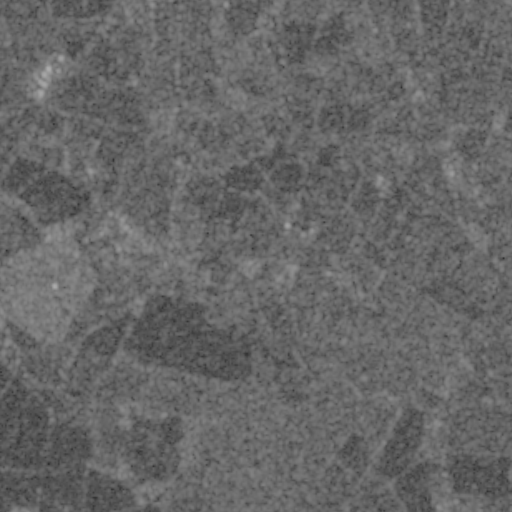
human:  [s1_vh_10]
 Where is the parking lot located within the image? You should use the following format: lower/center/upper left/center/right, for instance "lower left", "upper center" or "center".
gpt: The parking lot is located in the center left of the image.
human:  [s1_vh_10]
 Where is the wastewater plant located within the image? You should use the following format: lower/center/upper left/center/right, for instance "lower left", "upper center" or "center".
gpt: The wastewater plant is located in the center left of the image.
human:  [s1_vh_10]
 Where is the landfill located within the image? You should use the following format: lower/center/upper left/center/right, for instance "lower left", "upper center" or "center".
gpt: There is no landfill in the image.

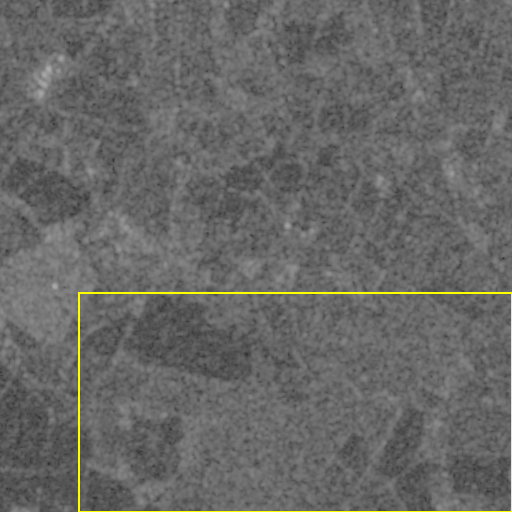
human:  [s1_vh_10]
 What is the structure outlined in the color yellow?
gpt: The structure outlined in yellow is a crop field.
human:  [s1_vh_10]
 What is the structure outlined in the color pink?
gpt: There is no pink outline.